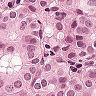
Metastatic tissue present: yes